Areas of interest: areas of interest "Theater"
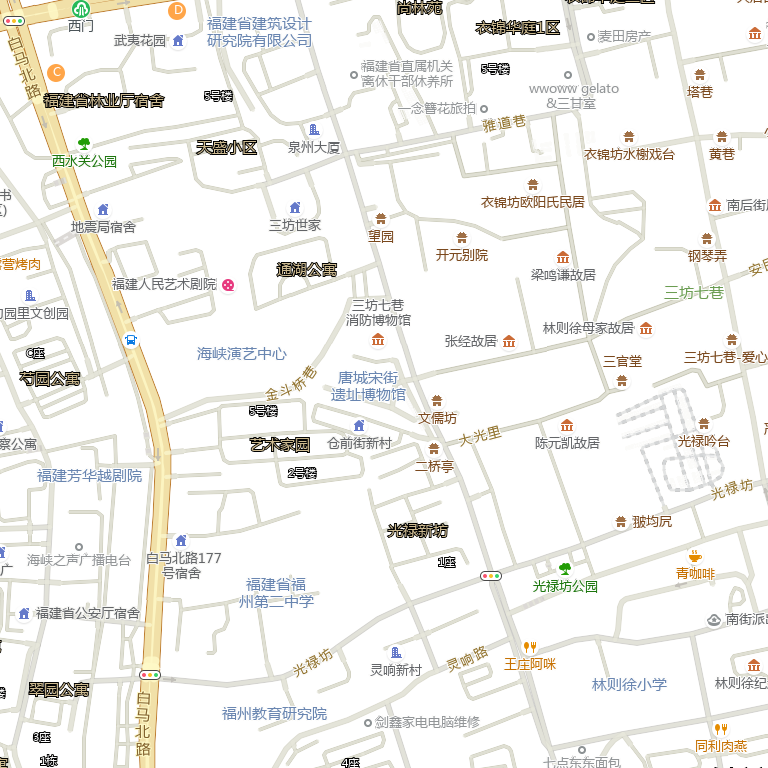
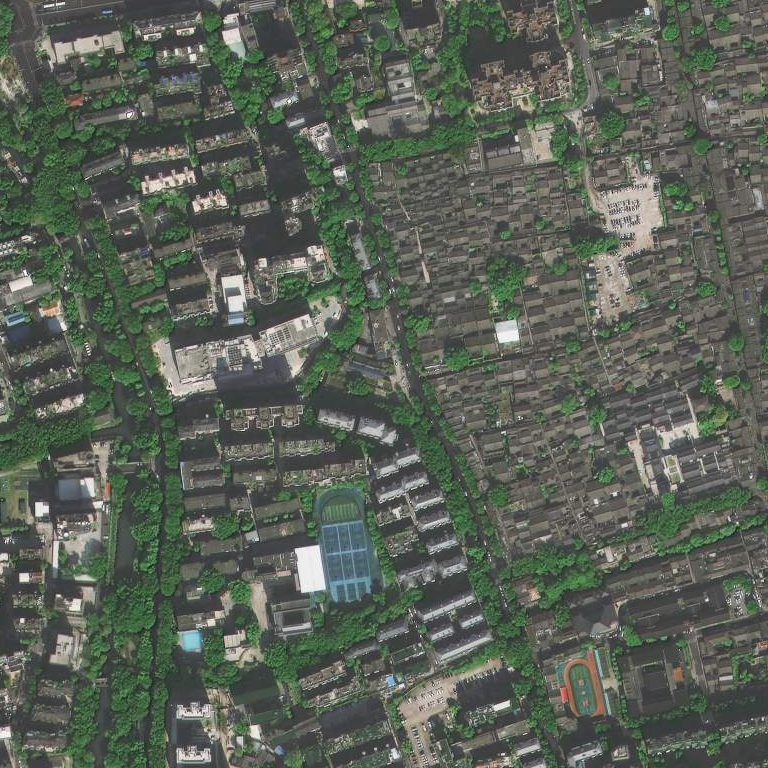